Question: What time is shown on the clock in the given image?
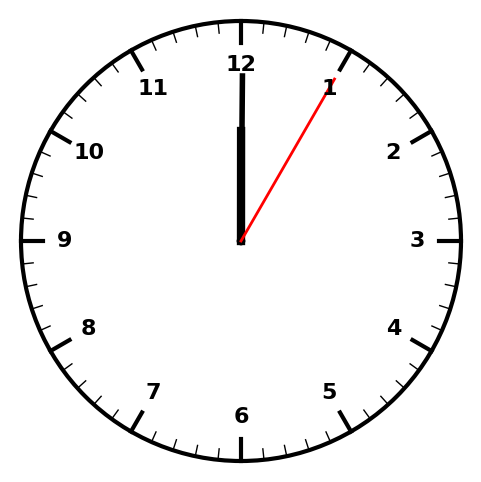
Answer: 12:00:05